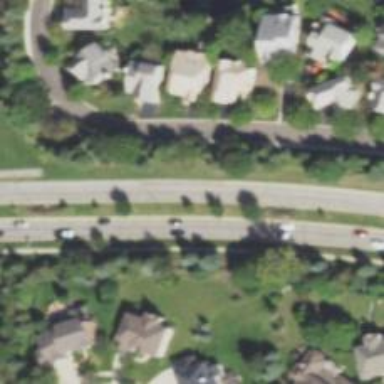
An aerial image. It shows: Secondary road.